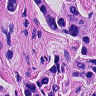
Metastatic tissue present: yes